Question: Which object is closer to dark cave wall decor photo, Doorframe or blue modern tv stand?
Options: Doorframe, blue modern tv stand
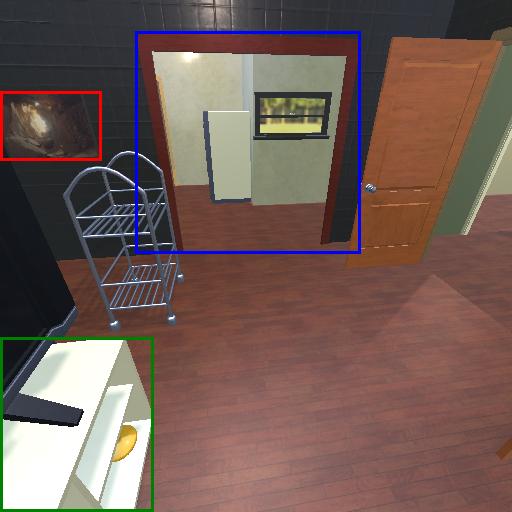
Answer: Doorframe